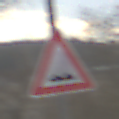
Verkehrszeichen: UnebeneFahrbahn
Umgebung: Outdoor, Nature
Tageszeit: MorningAfternoon
Wetter: PartlyCloudy
Licht: Natural
Jahreszeit: Autumn
Kontrast: LowContrast